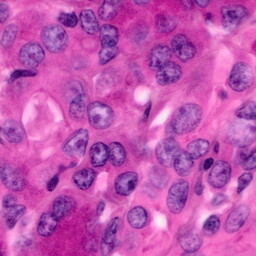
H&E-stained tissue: Pancreatic